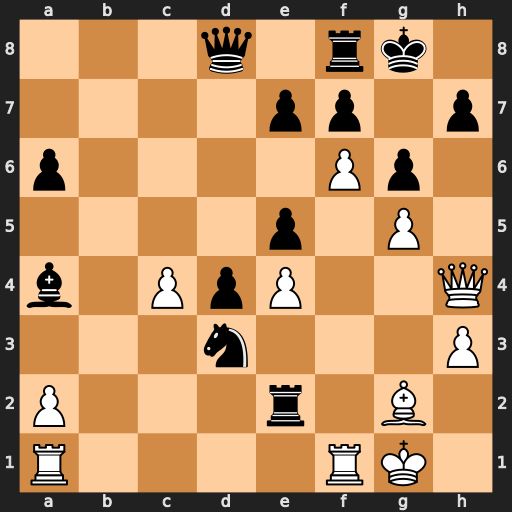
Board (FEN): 3q1rk1/4pp1p/p4Pp1/4p1P1/b1PpP2Q/3n3P/P3r1B1/R4RK1
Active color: w
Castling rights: -
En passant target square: -
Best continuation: Qh6 exf6 gxf6 Qxf6 Rxf6